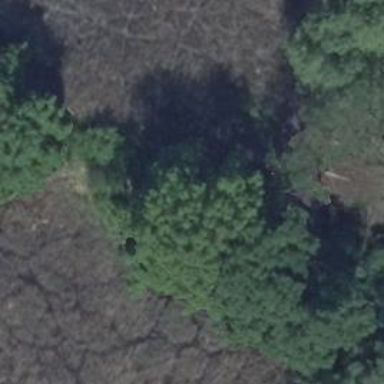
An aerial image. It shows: Hunting stand.